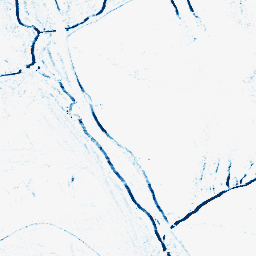
Category: morphological
Decomposition family: morphological_rect
Decomposition parameters: operation: closing
width: 5
height: 3
Upsampling method: bicubic_16x
Upsampling parameters: scale: 16
Upsampling scale: 16